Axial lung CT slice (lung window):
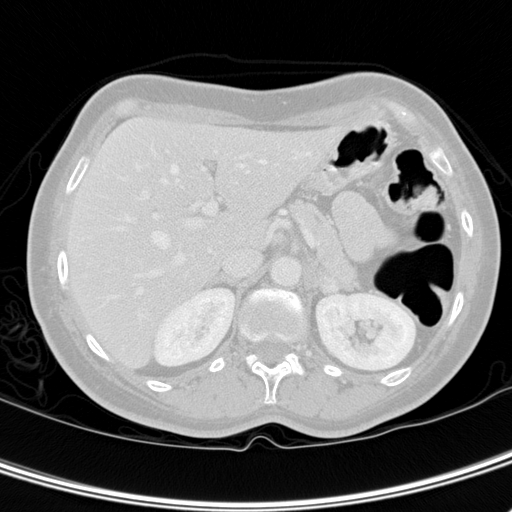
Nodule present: no